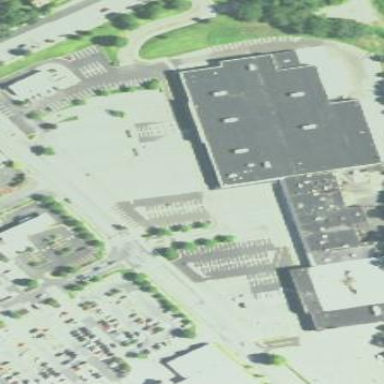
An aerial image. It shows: Retail area.